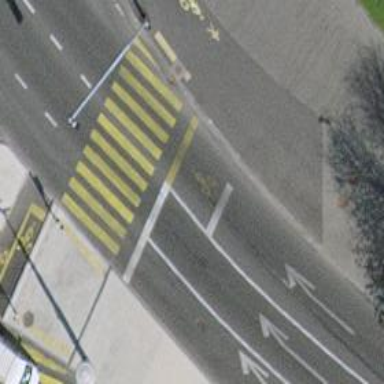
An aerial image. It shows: Road with traffic signals.